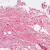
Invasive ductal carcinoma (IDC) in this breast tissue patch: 0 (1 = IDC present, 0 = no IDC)